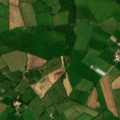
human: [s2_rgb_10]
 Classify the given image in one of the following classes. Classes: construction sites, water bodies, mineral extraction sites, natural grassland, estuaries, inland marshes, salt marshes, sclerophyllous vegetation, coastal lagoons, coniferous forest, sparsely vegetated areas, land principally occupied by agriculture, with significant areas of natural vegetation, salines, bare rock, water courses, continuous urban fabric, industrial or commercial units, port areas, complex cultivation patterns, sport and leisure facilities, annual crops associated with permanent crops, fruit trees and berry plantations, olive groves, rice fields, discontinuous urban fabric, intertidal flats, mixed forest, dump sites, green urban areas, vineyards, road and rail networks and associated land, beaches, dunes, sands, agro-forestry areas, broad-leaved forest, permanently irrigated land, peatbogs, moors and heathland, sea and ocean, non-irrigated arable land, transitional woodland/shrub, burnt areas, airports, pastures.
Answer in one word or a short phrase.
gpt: non-irrigated arable land, pastures